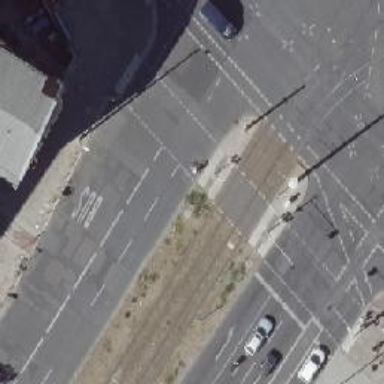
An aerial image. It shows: Footway that serves as traffic island.